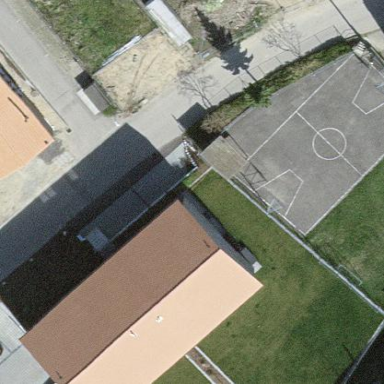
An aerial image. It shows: Basketball court with asphalt surface.